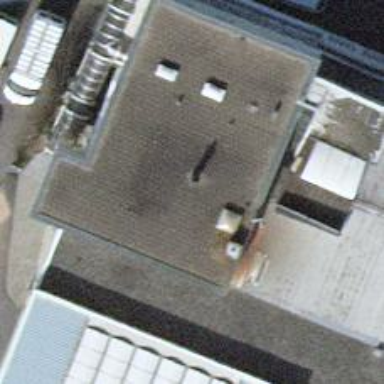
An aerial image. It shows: Car shop.